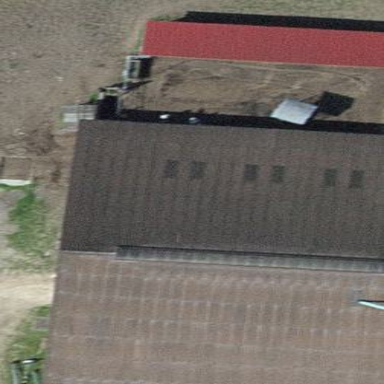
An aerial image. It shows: Barn.